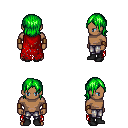
a pixel art fantasy rpg character, male body template, human, dark skin, red tattered cape, metal pants, green long bangs hairstyle, leather bracers, black shoes, four views (front, back, left, right), 2x2 character sprite sheet, small pixel art, hard edges, no anti-aliasing